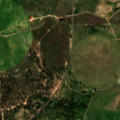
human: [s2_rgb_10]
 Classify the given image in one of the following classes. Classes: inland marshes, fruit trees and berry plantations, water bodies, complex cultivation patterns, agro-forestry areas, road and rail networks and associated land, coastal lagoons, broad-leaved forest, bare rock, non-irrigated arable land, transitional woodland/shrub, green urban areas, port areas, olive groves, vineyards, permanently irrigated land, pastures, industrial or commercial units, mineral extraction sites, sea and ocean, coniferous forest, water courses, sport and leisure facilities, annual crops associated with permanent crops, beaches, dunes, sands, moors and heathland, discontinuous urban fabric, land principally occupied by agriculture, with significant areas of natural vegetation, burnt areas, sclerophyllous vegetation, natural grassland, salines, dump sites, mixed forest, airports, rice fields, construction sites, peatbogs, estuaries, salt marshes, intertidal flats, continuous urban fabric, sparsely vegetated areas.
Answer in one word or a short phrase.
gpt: non-irrigated arable land, permanently irrigated land, agro-forestry areas